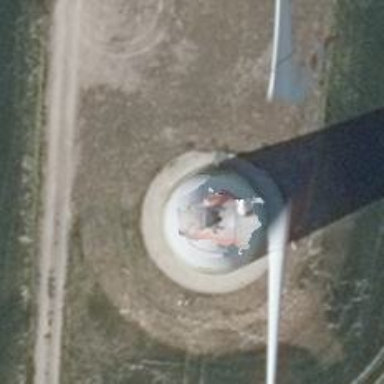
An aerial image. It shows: Wind generator in the form of horizontal axis wind turbine.